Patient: sex M, age 76
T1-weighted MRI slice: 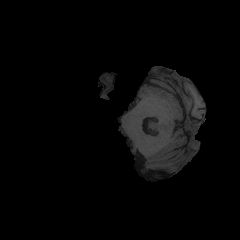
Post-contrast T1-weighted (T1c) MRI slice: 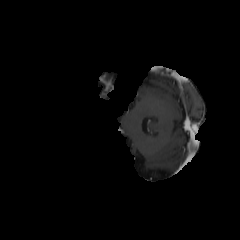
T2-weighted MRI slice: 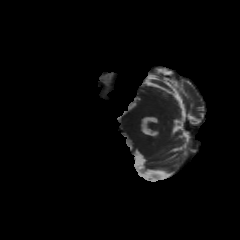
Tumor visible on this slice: no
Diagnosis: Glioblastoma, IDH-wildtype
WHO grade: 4